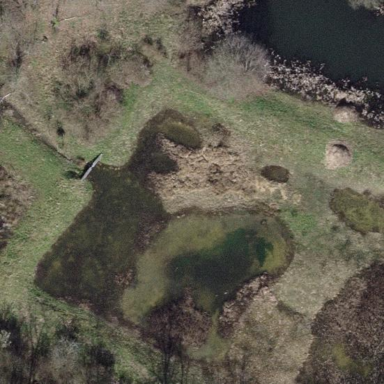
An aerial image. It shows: Pond with natural water.